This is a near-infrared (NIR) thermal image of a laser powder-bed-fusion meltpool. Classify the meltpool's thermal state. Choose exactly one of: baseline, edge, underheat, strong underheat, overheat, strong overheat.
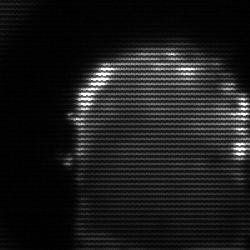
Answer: baseline